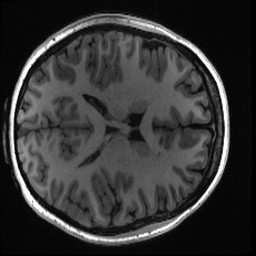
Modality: T1w
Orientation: axial
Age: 30
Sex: female